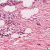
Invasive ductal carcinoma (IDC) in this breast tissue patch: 1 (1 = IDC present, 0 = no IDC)